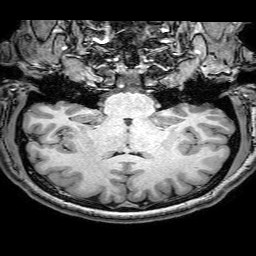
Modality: T1w
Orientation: sagittal
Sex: male
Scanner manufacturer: philips
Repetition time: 0.008176 s
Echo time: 0.00378 s